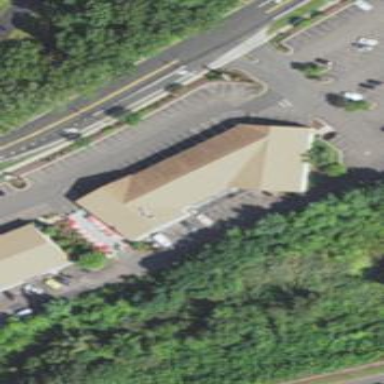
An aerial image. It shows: Retail building.